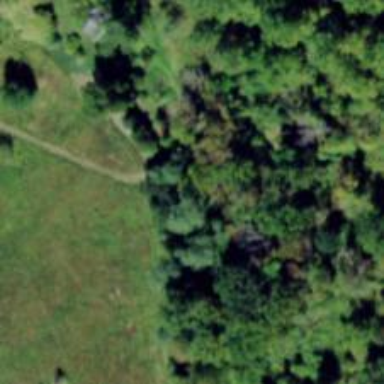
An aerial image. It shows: Hiking footway in natural setting.